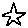
Label: star